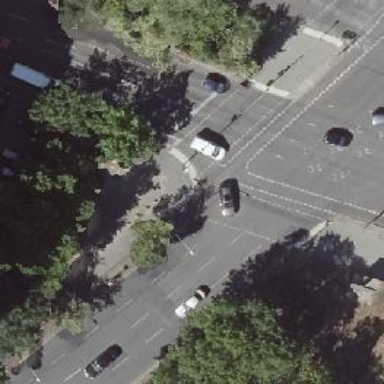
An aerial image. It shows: Cycleway with crossing that has traffic signals.